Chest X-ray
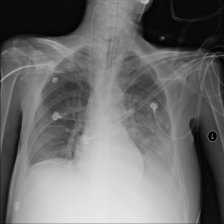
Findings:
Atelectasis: negative
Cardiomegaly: negative
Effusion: positive
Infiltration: negative
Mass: negative
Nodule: negative
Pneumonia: negative
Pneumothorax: negative
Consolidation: negative
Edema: negative
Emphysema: negative
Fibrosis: negative
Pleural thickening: negative
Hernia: negative